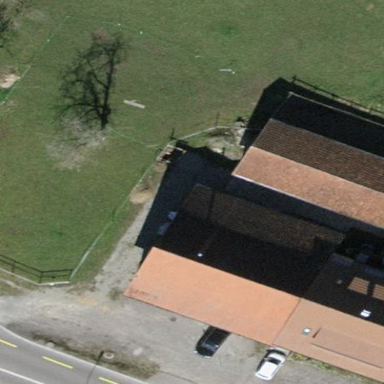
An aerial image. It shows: Stable building with gabled roof.